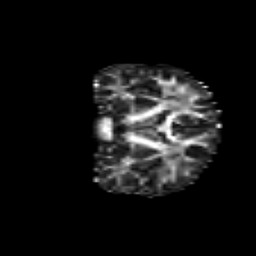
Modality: FA
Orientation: coronal
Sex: male
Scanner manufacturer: siemens
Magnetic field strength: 3 T
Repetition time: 5 s
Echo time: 0.071 s